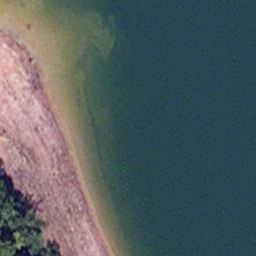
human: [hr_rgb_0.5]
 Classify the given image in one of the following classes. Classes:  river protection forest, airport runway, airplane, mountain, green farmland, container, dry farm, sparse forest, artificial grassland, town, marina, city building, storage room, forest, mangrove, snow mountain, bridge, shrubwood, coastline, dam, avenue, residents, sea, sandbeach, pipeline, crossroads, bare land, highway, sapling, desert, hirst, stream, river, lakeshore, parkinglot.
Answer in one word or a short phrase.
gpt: lakeshore